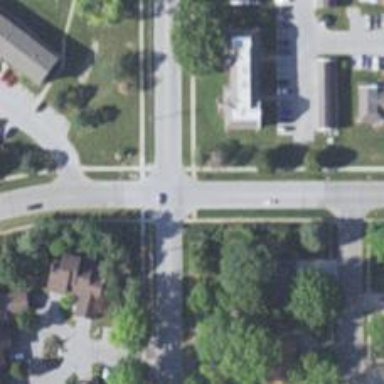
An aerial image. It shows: Unmarked road crossing.